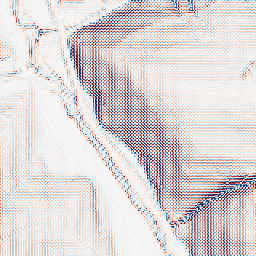
Category: wavelet
Decomposition family: wavelet_dwt
Decomposition parameters: wavelet: haar
level: 2
Upsampling method: quartic
Upsampling parameters: scale: 2
Upsampling scale: 2